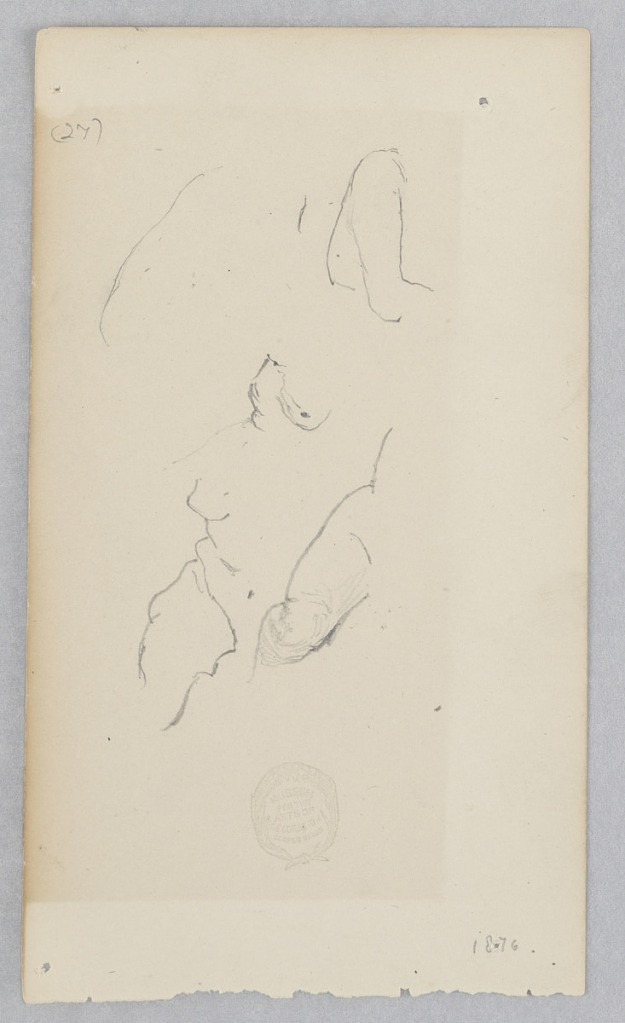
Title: Figure
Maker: Robert Frederick Blum, American, 1857–1903
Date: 1876
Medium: Graphite on wove paper
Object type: Drawing
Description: Sketch of figure.